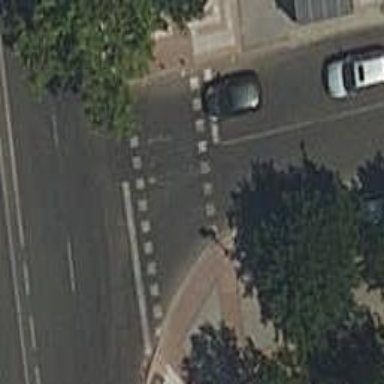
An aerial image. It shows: Road with traffic signals for signaling.